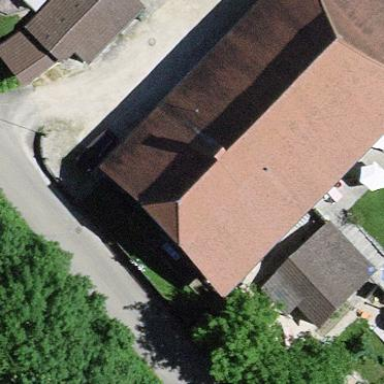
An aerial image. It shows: Farm building.